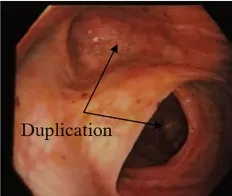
Endoscopy: the black arrow points to an open-like structure, and ,the distal segment's stenosis was obvious.
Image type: endoscopy (gi_endoscopy)